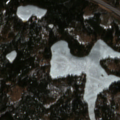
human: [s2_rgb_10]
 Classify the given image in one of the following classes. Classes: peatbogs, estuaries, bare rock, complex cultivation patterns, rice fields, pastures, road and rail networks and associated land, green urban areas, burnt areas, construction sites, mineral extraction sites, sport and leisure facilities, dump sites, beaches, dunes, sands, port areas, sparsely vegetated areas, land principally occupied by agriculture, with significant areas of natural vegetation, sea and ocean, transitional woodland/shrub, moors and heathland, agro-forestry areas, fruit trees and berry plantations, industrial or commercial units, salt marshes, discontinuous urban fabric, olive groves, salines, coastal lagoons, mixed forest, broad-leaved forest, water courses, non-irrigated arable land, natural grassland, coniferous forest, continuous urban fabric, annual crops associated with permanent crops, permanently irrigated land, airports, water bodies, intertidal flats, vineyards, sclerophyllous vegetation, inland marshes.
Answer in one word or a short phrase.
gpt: broad-leaved forest, coniferous forest, mixed forest, transitional woodland/shrub, water bodies